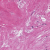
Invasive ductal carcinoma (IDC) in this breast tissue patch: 0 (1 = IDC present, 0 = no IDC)